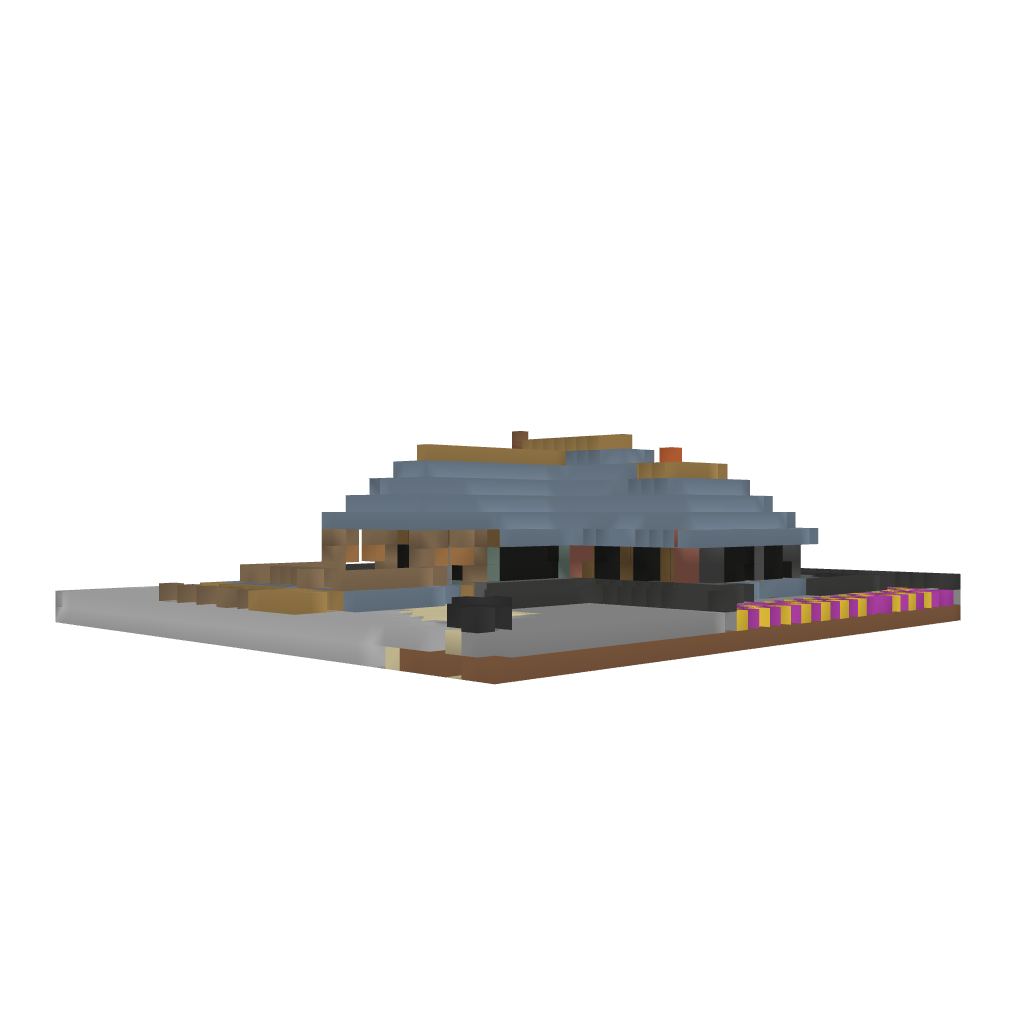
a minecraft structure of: GaymerMansion